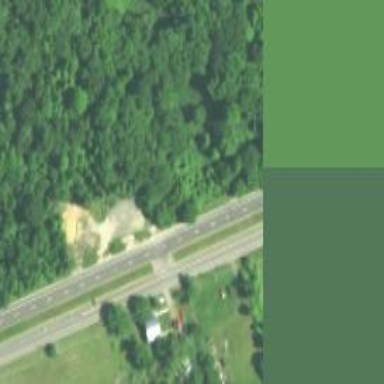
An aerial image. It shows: Trunk link highway.